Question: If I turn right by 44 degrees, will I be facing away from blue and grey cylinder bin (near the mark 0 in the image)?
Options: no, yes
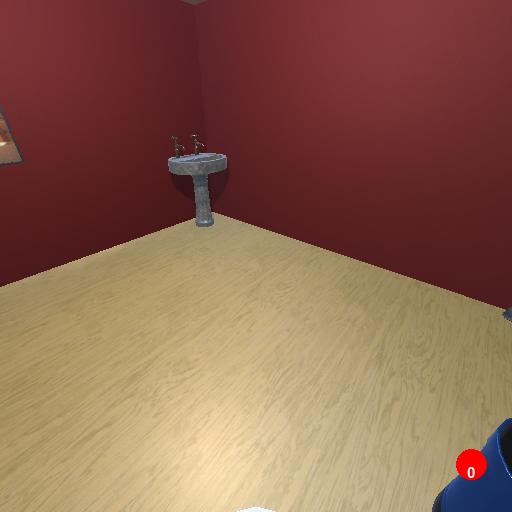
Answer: no